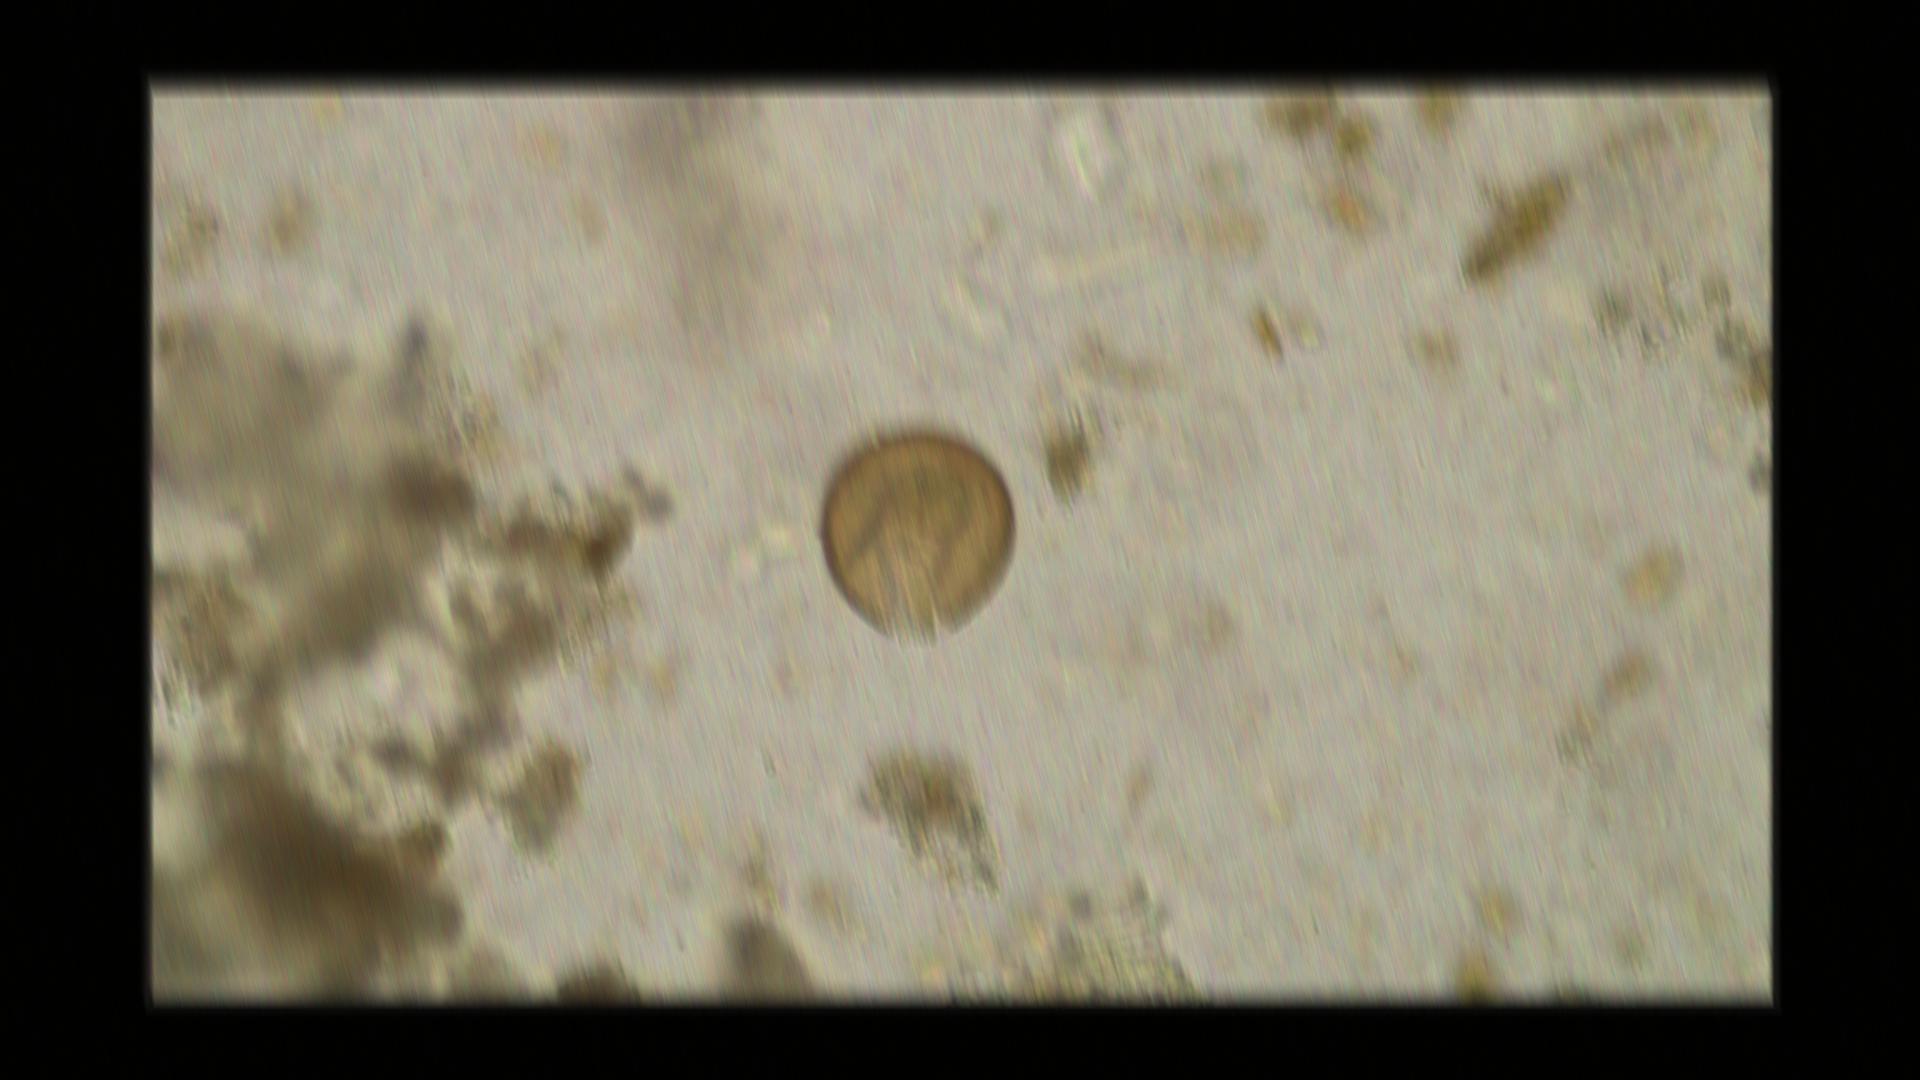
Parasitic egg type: Hymenolepis diminuta